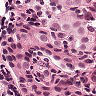
Metastatic tissue present: yes